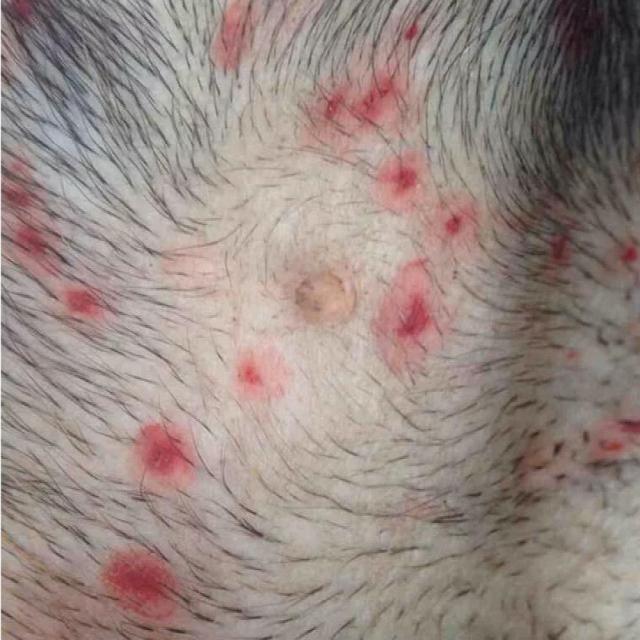
Canine ringworm (Dermatophytosis) — fungal infection caused by Microsporum or Trichophyton. Presents with circular alopecia, scaling, crusting, and broken hairs.